Interaction volume radius: 5 \u00c5
Interaction volume height: 25 \u00c5
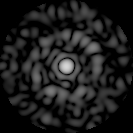
Disorder parameter: 0.8056